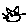
Label: cat